Aerial crown-view tile of a tropical tree (Barro Colorado Island, Panama), acquired 20240918:
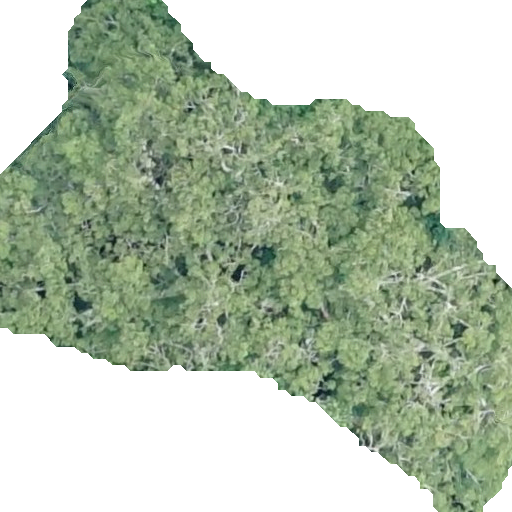
Species: Handroanthus guayacan
GBIF accepted scientific name: Handroanthus guayacan
Crown area: 263.16 m²